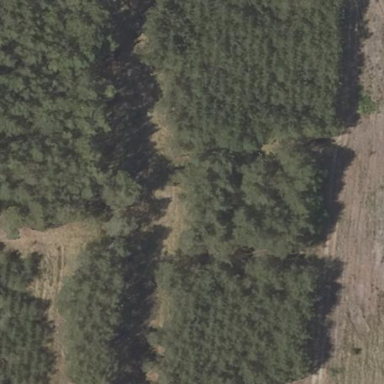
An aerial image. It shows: Forest area.